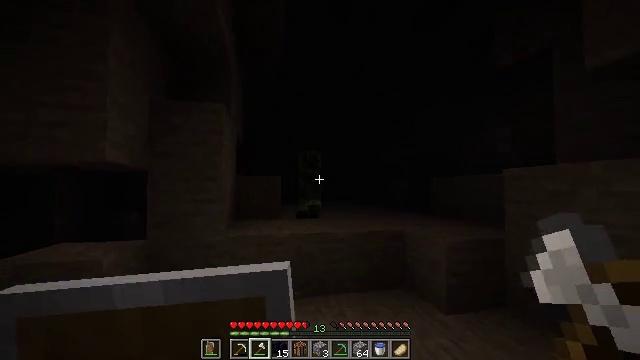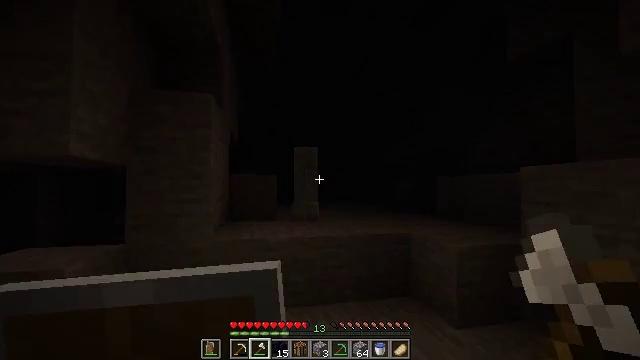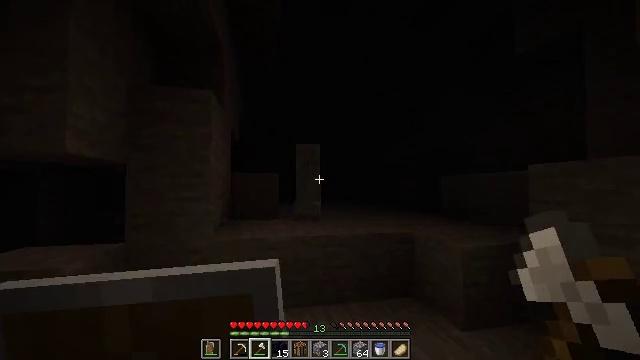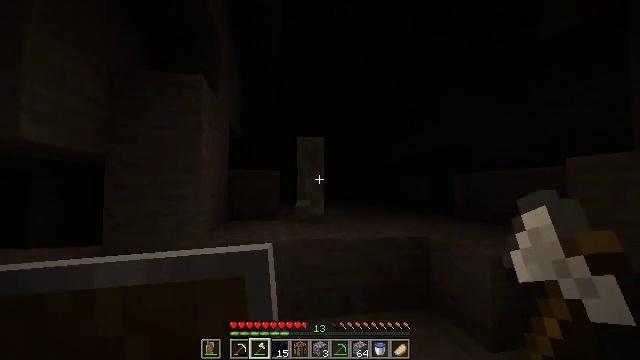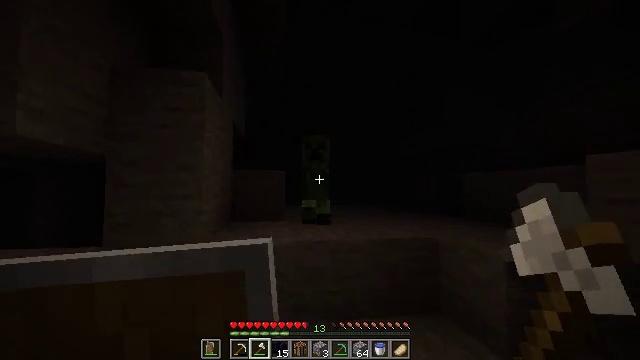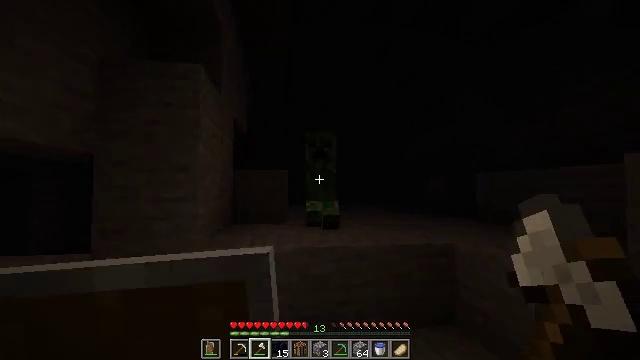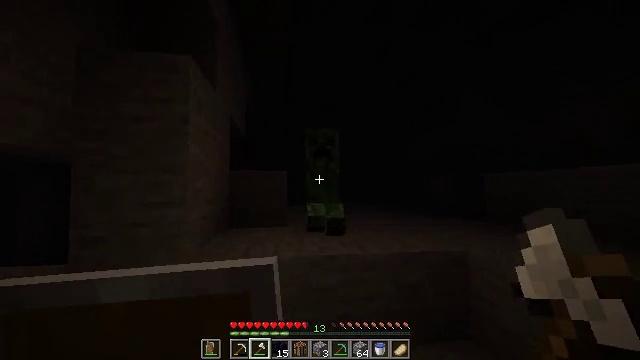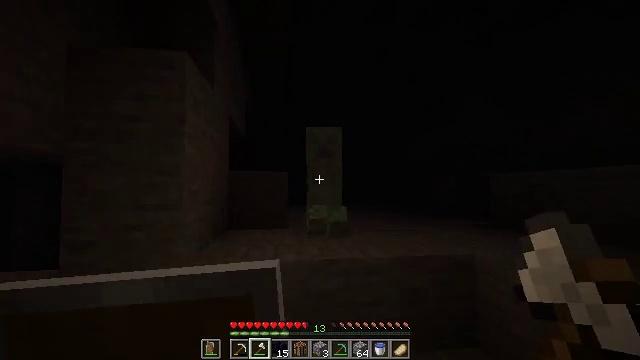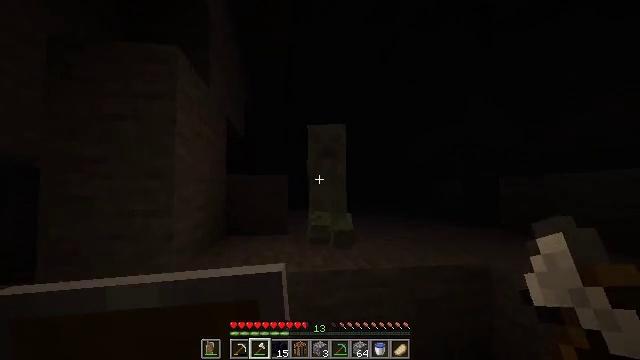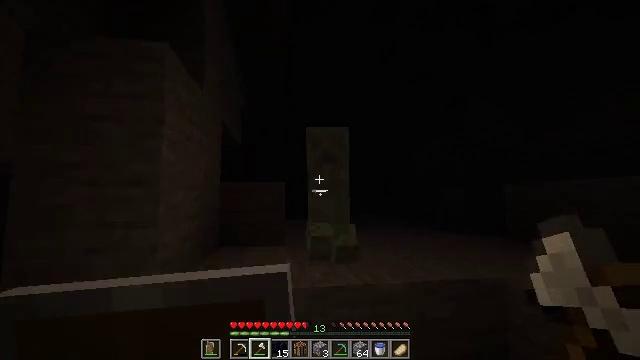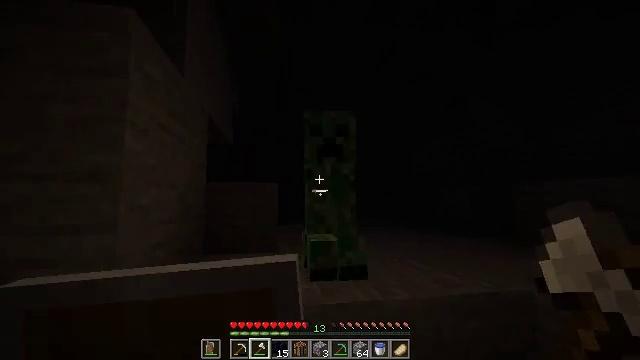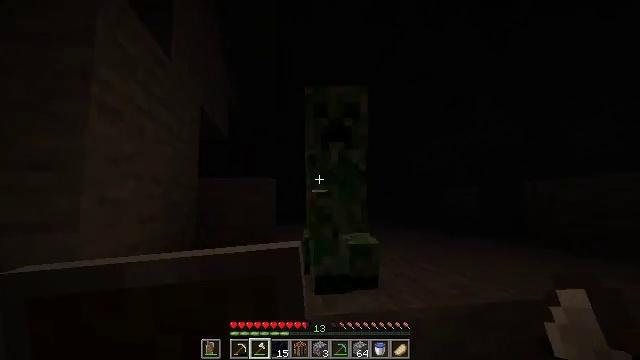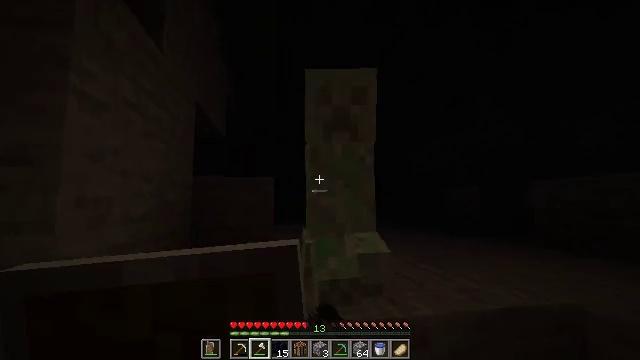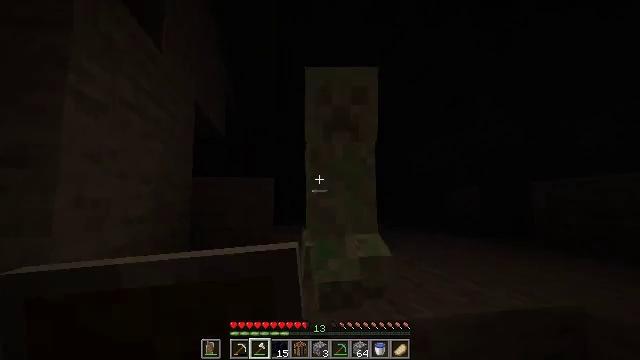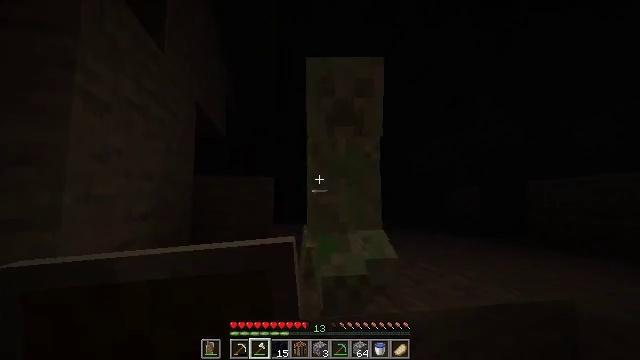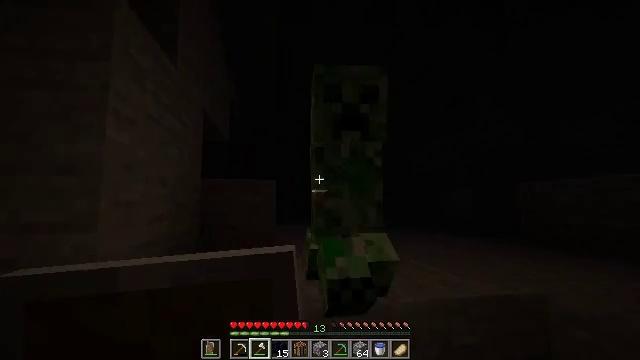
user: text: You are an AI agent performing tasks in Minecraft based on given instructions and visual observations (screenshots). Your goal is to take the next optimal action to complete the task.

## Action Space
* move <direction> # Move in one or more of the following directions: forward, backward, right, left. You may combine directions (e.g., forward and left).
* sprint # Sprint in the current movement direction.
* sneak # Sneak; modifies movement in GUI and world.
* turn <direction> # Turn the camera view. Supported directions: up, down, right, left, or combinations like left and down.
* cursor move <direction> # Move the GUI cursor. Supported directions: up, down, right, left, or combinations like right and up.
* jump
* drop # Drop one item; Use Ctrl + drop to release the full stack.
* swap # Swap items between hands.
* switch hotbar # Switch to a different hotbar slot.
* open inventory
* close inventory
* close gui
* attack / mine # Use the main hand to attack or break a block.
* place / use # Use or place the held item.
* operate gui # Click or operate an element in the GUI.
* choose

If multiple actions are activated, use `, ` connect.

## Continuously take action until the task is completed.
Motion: motion action
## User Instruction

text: Hunt the creeper.
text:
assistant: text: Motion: move forward
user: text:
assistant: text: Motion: move forward
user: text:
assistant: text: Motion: move forward, turn left
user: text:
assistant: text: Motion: move forward, turn left
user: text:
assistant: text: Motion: move forward, turn left
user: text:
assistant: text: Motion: move forward
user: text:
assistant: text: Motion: move forward
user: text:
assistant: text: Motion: move forward
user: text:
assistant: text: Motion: move forward, turn up
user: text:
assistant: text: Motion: move forward, turn right
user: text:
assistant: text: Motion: move forward, attack / mine
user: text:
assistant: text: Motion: attack / mine
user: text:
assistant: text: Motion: move back, attack / mine
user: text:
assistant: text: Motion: move back
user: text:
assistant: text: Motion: move back
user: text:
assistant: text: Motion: no_op